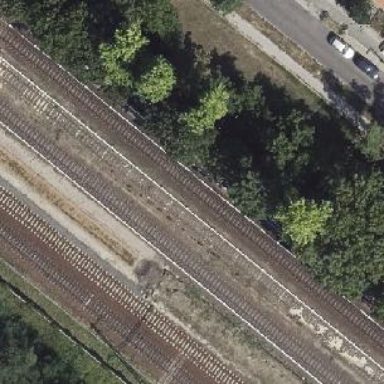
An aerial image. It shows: Yard used for service activities. There is electrified light rail track in the area.